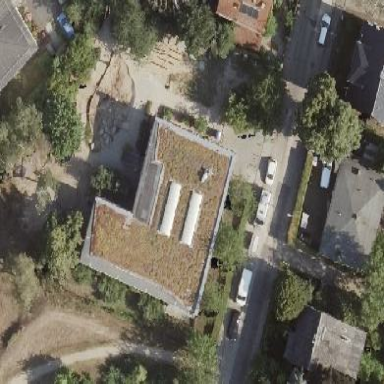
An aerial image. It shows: Part of building.